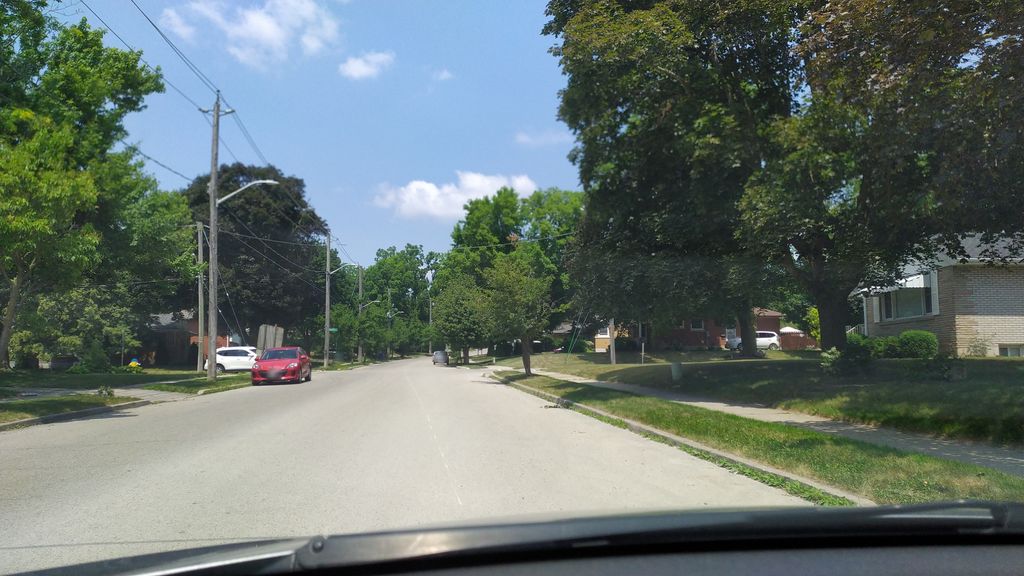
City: kitchener-waterloo